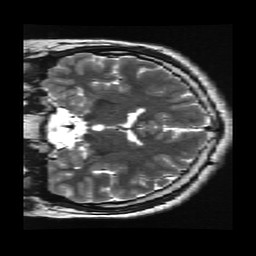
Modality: T2w
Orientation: coronal
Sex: male
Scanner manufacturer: ge
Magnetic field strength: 3 T
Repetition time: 5 s
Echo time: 0.1017 s